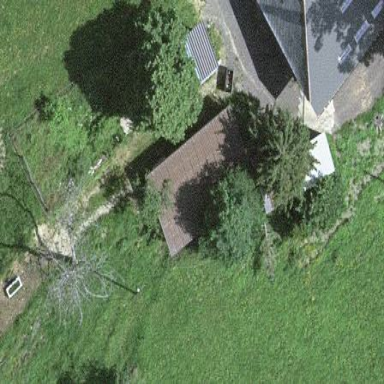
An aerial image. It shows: Barn.